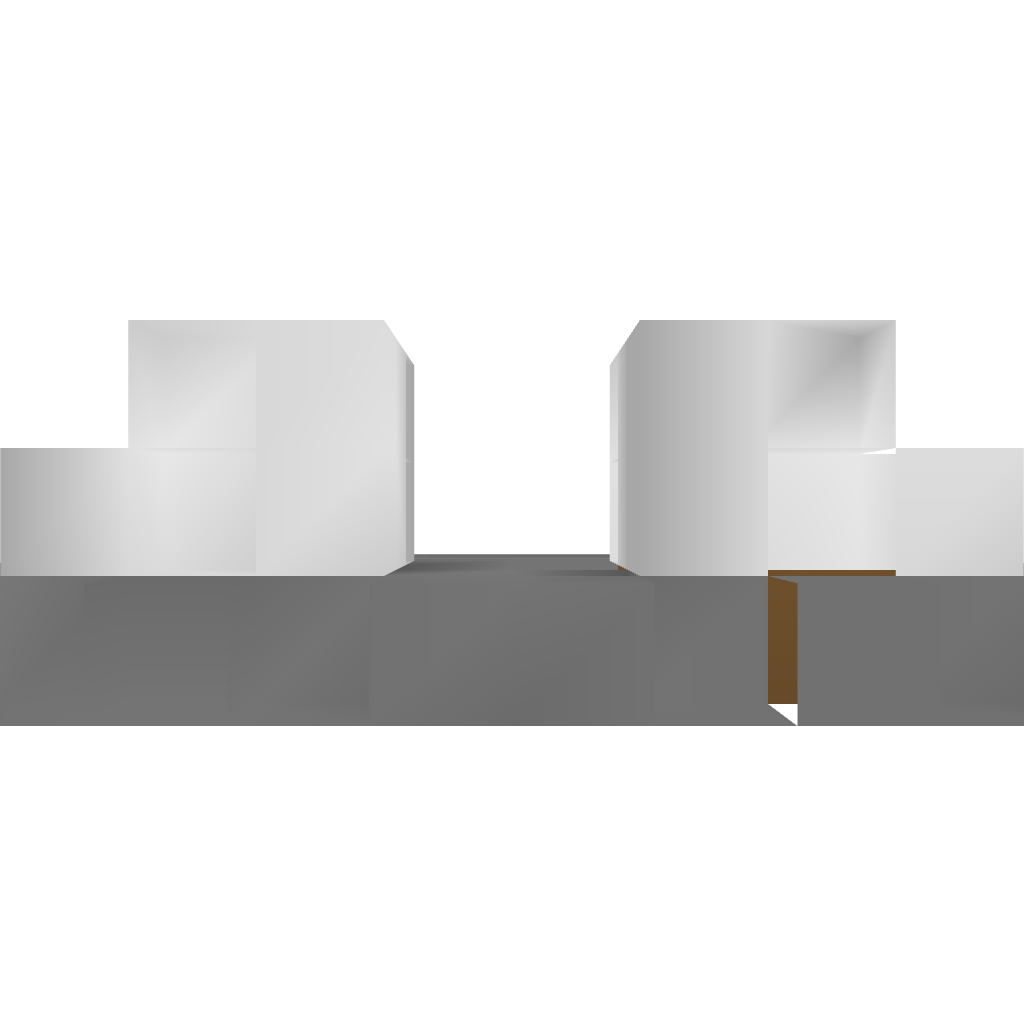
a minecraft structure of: simple piston door bad low quality